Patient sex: M
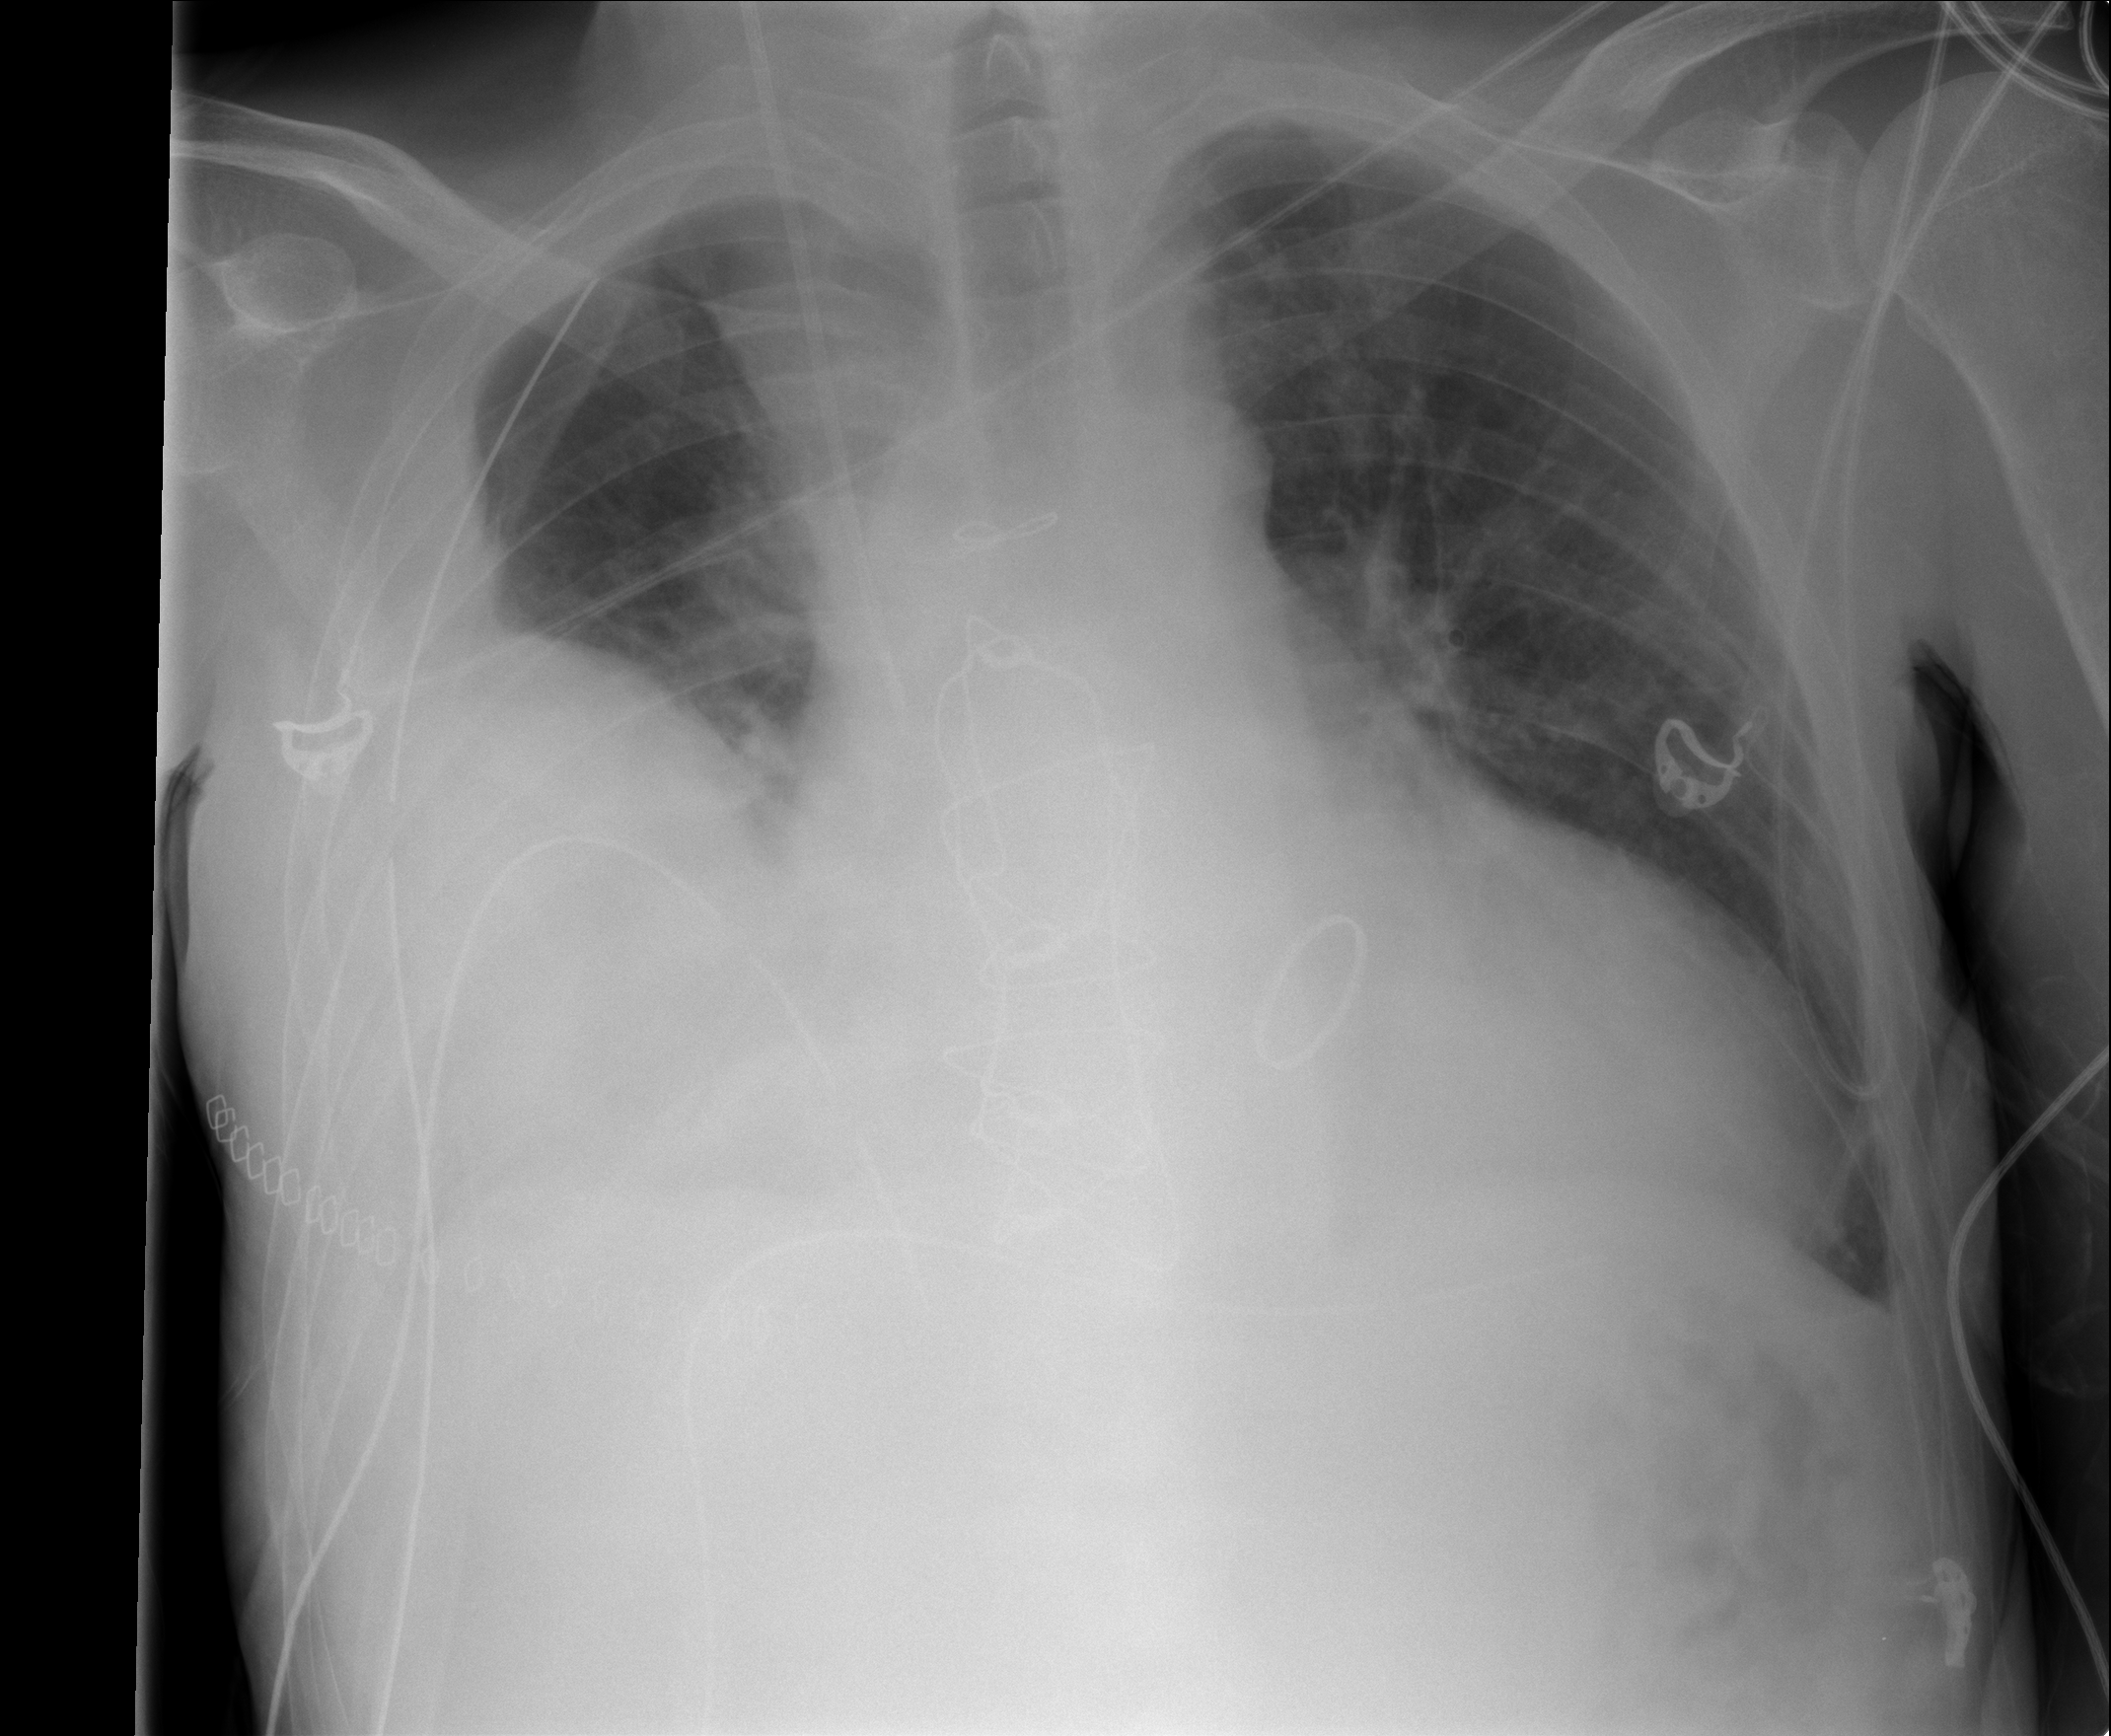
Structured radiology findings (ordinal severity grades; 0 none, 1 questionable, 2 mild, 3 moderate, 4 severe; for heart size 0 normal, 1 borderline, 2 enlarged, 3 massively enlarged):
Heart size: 2
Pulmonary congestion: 2
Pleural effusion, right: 3
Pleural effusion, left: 0
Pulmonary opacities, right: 0
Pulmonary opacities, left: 0
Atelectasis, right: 3
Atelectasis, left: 1